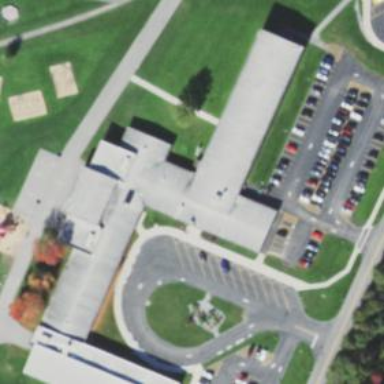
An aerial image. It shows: School.